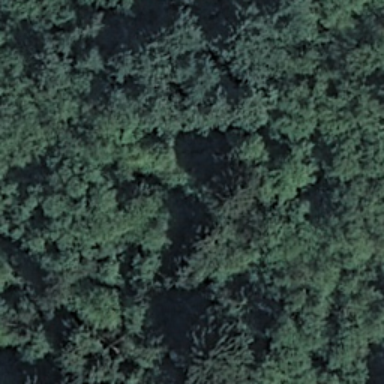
This is a dense forest with lots of dark green trees .